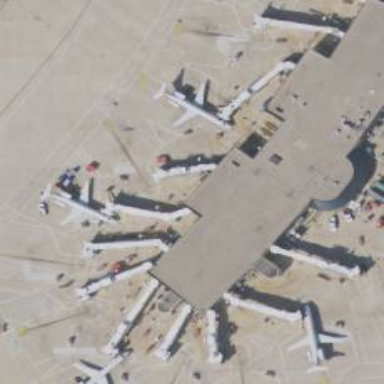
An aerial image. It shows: Airport gate.